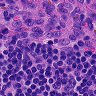
Metastatic tissue present: no